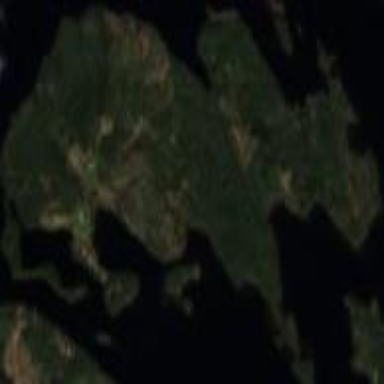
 characterized by variety of leaf types. It is identified as Corine Mixed Forest."